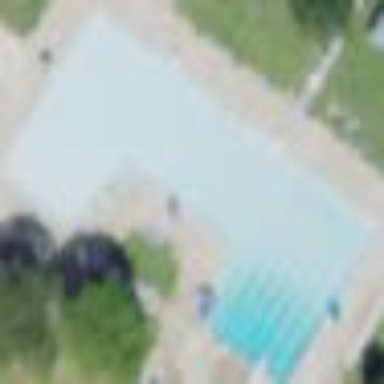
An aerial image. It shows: Swimming pool located in leisure land.